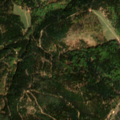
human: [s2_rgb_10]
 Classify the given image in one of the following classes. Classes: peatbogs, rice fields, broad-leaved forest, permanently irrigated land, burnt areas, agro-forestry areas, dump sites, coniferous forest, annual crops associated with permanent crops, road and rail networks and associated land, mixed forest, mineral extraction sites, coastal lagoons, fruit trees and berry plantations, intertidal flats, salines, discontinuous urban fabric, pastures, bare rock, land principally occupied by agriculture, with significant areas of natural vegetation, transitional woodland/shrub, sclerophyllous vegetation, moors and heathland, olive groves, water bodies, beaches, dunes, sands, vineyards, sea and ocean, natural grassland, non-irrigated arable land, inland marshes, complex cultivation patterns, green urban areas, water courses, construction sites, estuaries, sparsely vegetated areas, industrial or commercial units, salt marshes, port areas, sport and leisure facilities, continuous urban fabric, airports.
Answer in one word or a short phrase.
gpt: coniferous forest, mixed forest